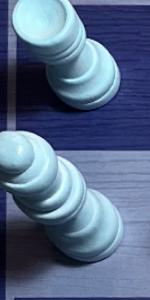
Label: Queen_White